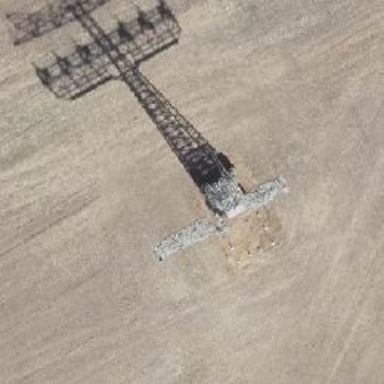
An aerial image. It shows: Endmast tower marking the end of overhead power line.